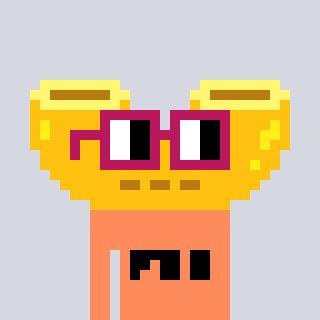
a pixel art character with square dark red glasses, a macaroni-shaped head and a peachy-colored body on a cool background